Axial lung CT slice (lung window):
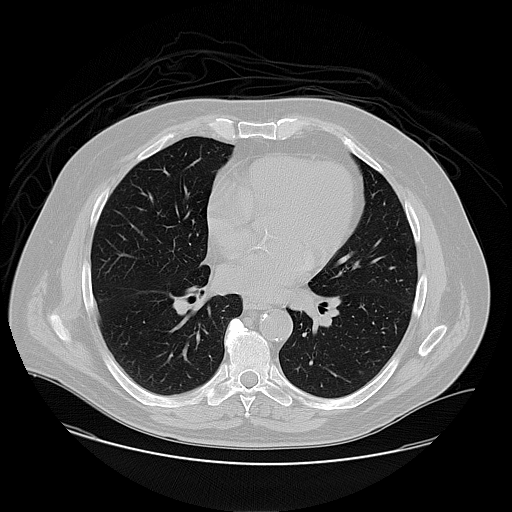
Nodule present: no